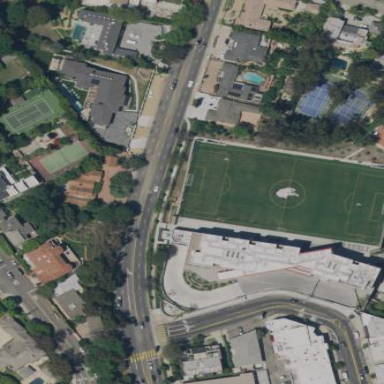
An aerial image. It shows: Building overlooking soccer pitch with artificial turf.